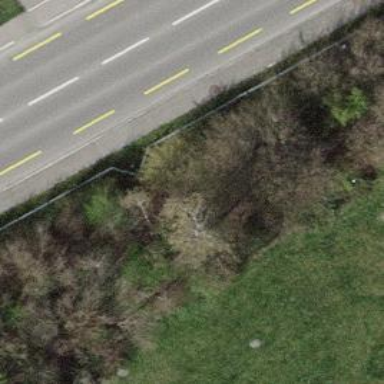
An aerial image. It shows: Chain link fence is in the scene.